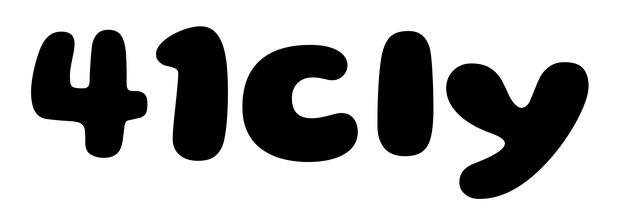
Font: Gluten_ExtraBold